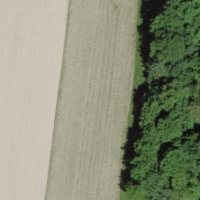
EUNIS habitat code: 41
Species observed at this site:
Stellaria graminea
Cardamine pratensis